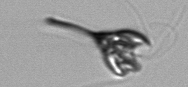
Label: Pyramimonas_longicauda